Field crop: maize
Growth stage: 2
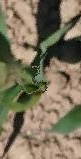
Species: maize